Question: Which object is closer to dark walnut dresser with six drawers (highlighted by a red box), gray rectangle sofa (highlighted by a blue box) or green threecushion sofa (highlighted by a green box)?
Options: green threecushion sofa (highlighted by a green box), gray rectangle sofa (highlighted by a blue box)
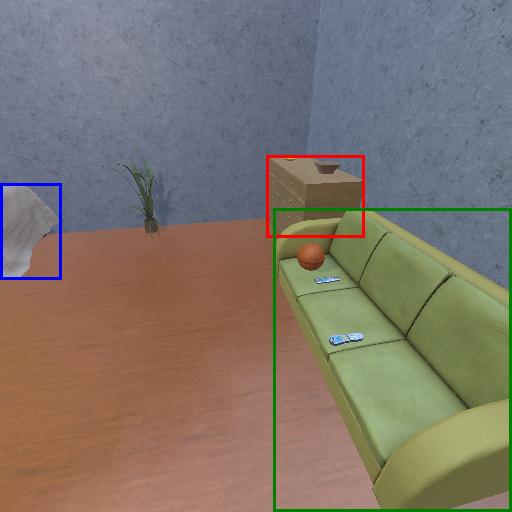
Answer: green threecushion sofa (highlighted by a green box)